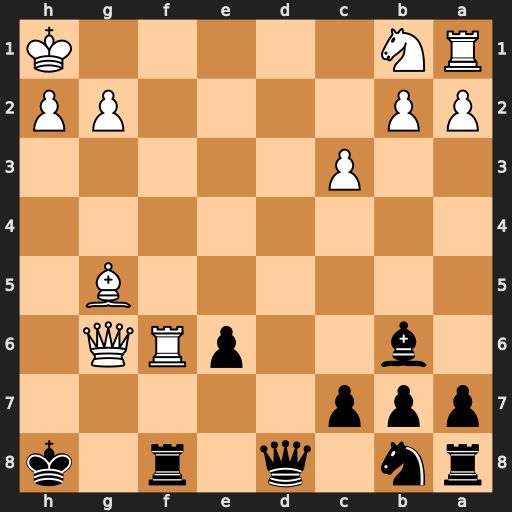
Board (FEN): rn1q1r1k/ppp5/1b2pRQ1/6B1/8/2P5/PP4PP/RN5K
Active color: b
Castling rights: -
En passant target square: -
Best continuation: Qd1+ Rf1 Rxf1#